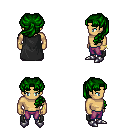
a pixel art fantasy rpg character, male body template, human, tanned skin, black cape, magenta pants, green princess hairstyle, bracelets, metal boots, four views (front, back, left, right), 2x2 character sprite sheet, small pixel art, hard edges, no anti-aliasing